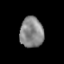
Tissue: lung
Cell type: Myeloid cells
Senescence score: 0.242
Nuclear area (px): 706
Mean DAPI intensity: 134.847